Interaction volume radius: 5 \u00c5
Interaction volume height: 15 \u00c5
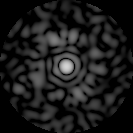
Disorder parameter: 0.8353